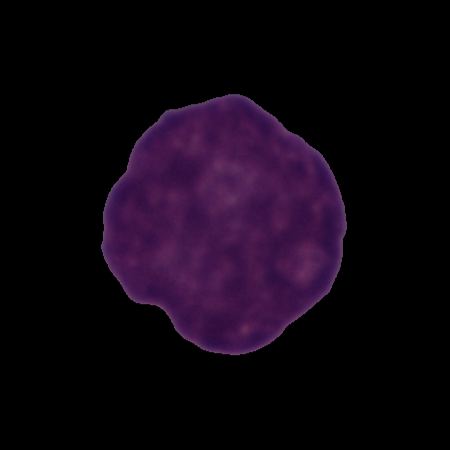
Label: healthy